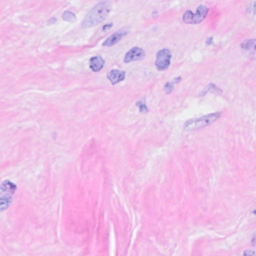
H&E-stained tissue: Breast